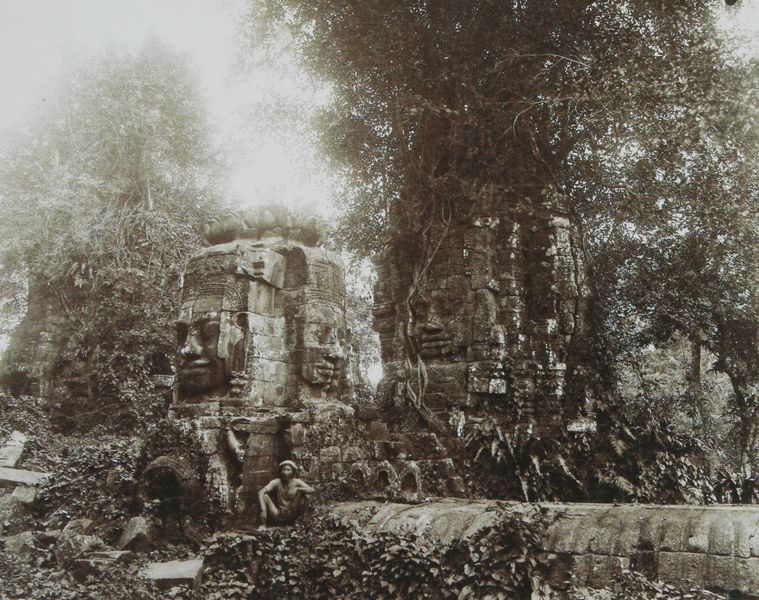
Titel: Angkor, der Bayon vor der Freilegung (Querformat mit hockendem Kambodschaner)
Künstler: Émile Gsell
Standort: Berlin
Institution: Staatliche Museen zu Berlin, Museum für Asiatische Kunst
Schlagwörter: baum, gestein, himmel, mann, bäume, sitzen, finger, licht, mund, nase, schwarz, säulen, zeichnung, rot, alt, gesichter, wand, gesicht, knoten, stein, steine, hände, natur, busch, büsche, auge, sitzend, pflanzen, wald, ranken, statue, relief, farben, mauer, hecke, amerika, treppe, münder, nasen, büste, stufen, foto, fotografie, bögen, vier, gang, ruine, mauerwerk, hocken, asien, schwarz weiss, ruinen, photo, seiten, skulpturen, efeu, statuen, sandstein, götter, dickicht, forscher, urwald, wildnis, lianen, tempel, gestrüpp, heilig, aufnahme, verfallen, legende, bauwerk, bewuchs, massstab, wall, überwuchert, zerfallen, steinquader, archäologie, mexiko, ahnen, kult, masken, dschungel, ausgrabung, blöcke, indianer, ureinwohner, fund, inka, maya, südamerika, indio, ststue, erforschung, kulturen, entdeckung, maßsatb, kultstädte, seinblöcke, 5 m, gesicht+